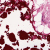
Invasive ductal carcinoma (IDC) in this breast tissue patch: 0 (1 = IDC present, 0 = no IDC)